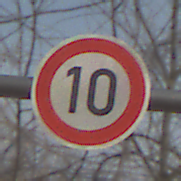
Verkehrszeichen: Geschwindigkeit10
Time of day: MorningAfternoon
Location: Outdoor (Nature)
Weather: Clear
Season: Winter
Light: Natural